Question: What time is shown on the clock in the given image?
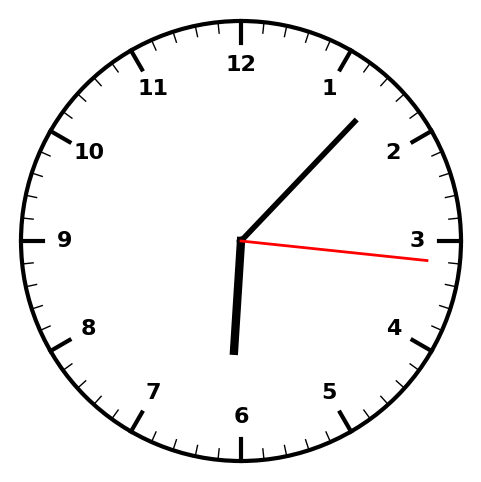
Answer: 06:07:16